Question: I have two dropdown lists that are dynamically populated from a database using PHP. They contain all values for a specified column e.g one contains all values for parameterType and the other all values for dateTimeTaken.
Is there any way to disable any of these options when the data is filtered and some of these options may no longer be applicable - basically I'm asking if dynamically populated dropdown lists can be updated when the data is, if so, how this can be accomplished?
My data is in following format:
'''
[{"dateTimeTaken":"2013-01-01 14:05:14",
"reading":"0.90000",
"parameterType":"Flouride",
"inspectionPoint_id":"2"}....
'''
and I've attempted to do this using following code - but not doing anything??
'''
d3.json("HistoricData.php", function(error,data)
{
var filtered_data = data.filter(function(d) { return d.inspectionPoint_id == i;})
filtered_data.forEach(function(d) {
d.dateTimeTaken = parseDate(d.dateTimeTaken);
d.reading = +d.reading;
d.parameterType = d.parameterType;
d.inspectionPoint_id = +d.inspectionPoint_id;
});
var check = d3.select("selectparameter")//select dropdown list
check.selectAll("option").each(checkOption);//select all options
//for any of the options that don't match the parameterType's
//from the filtered dataset set display to none
var checkOption = function (d, e) {
if(e !== d.values(d.parameterType)){
return d3.select(this).attr("display", "none");
}
};
'''
'''
d3.select("#selectparameter")
.append("select")
.selectAll("option")
.data(filtered_data)
.enter().append("option")
.text(function(d) { return d.parameterType; })
'''

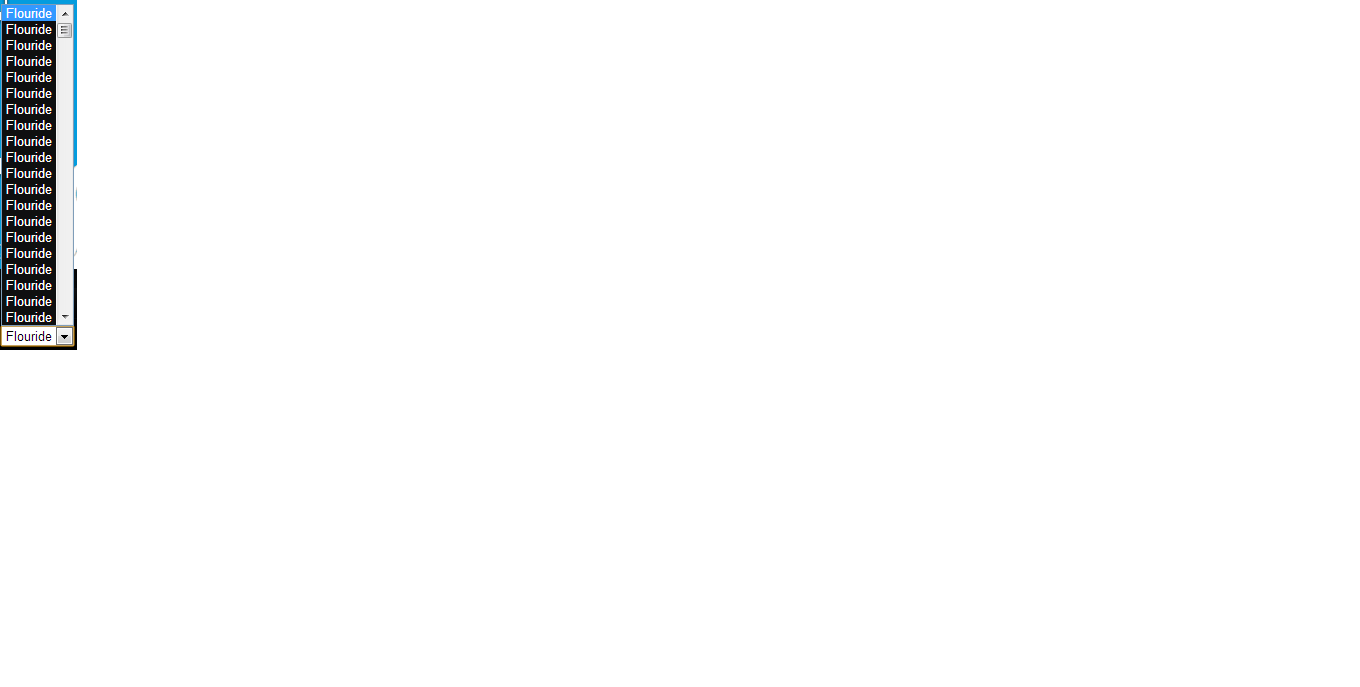
Answer: You can use the usual data binding/update pattern (see e.g. <URL> to update you options.
The first call (when you're binding the data) would look something like
'''
check.selectAll("option").data(data)
.enter().append("option")
...
'''
To update, use something along the lines of
'''
var newOptions = check.selectAll("option").data(filtered_data);
newOptions.enter().append("option")
...
newOptions.exit().attr("display", "none");
newOptions.attr("display", "block");
'''
Note that by default d3 matches data by the index in the respective array, which is probably not what you want in this case. You can use the optional second argument to supply a function, e.g.
'''
check.selectAll("option").data(filtered_data, function(d) { return d.inspectionPoint_id; });
'''